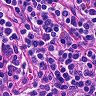
Metastatic tissue present: no